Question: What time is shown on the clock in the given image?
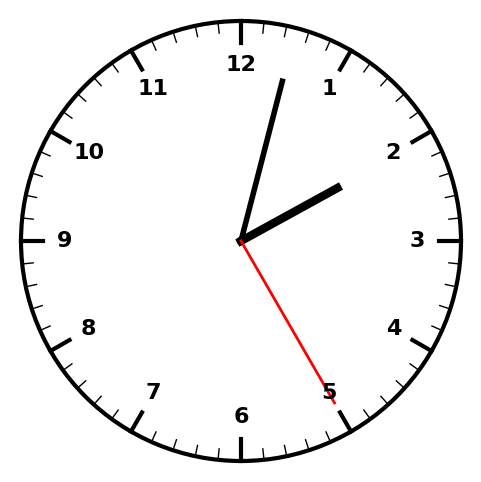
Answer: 02:02:25